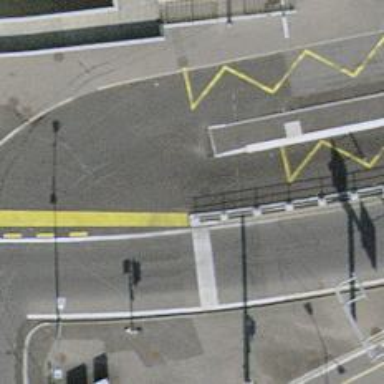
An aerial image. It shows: Bus stop with sheltered platform for public transport.